Question: In my Map application, instead of showing a pin, I want to show a colored background circle with image in it. The color of the background (which is shade of green in below image) circle is dynamic. It will look as in below image:

I created TCircleView which draws the color in "drawRect"
To show similar annotation, I created object of TCircleView and UIImageView and add them to MKAnnotationView object. Its looking good and visible as expected.
But its not allowing to detect tap/touch to show the call out.
I'm using the below code:
'''
- (MKAnnotationView *)mapView:(MKMapView *)mapView viewForAnnotation:(id<MKAnnotation>)annotation {
if ([annotation isKindOfClass:[MKPointAnnotation class]]) {
return nil;
}
static NSString *annotationIdentifier = @"StickerPin";
MKAnnotationView *annotationView = (MKAnnotationView *)[mapView dequeueReusableAnnotationViewWithIdentifier:annotationIdentifier];
if (!annotationView) {
annotationView = [[MKAnnotationView alloc] initWithAnnotation:annotation reuseIdentifier:annotationIdentifier];
annotationView.canShowCallout = YES;
}
TCircleView* circleView = [[TCircleView alloc] init];
circleView.green = [postObj[@"severity"] floatValue]; //dynamic value coming from server
UIImageView* imgView = [[UIImageView alloc] initWithImage:[UIImage imageNamed:@"Piano"]];
CGRect r = imgView.frame;
r.size.height = r.size.width = 60;
imgView.frame = r;
circleView.frame = r;
[annotationView addSubview:circleView];
[annotationView addSubview:imgView];
return annotationView;
}
'''
Its not allowing to show the callout or not even calling the delegate "didSelectAnnotationView:"
How to show the custom view as annotation on the map?
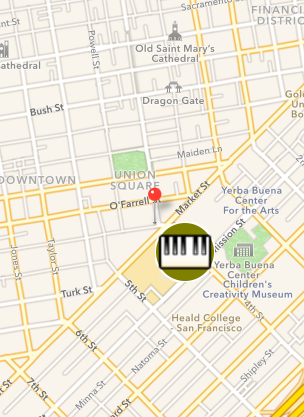
Answer: I created a sub class of annotation view and achieved it. The code is below:
'''
@interface TStickerAnnotationView : MKAnnotationView
@property(nonatomic) float stickerColor;
@end
@interface TStickerAnnotationView () {
UIImageView *_imageView;
TCircleView *_circleView;
}
@end
@implementation TStickerAnnotationView
- (id)initWithFrame:(CGRect)frame
{
self = [super initWithFrame:frame];
if (self) {
// make sure the x and y of the CGRect are half it's
// width and height, so the callout shows when user clicks
// in the middle of the image
CGRect viewRect = CGRectMake(-30, -30, 60, 60);
TCircleView* circleView = [[TCircleView alloc] initWithFrame:viewRect];
_circleView = circleView;
[self addSubview:circleView];
UIImageView* imageView = [[UIImageView alloc] initWithFrame:viewRect];
// keeps the image dimensions correct
// so if you have a rectangle image, it will show up as a rectangle,
// instead of being resized into a square
imageView.contentMode = UIViewContentModeScaleAspectFit;
_imageView = imageView;
[self addSubview:imageView];
}
return self;
}
- (void)setImage:(UIImage *)image
{
// when an image is set for the annotation view,
// it actually adds the image to the image view
_imageView.image = image;
}
- (void)stickerColor:(float)color {
_circleView.green = color;
[_circleView setNeedsDisplay];
}
'''